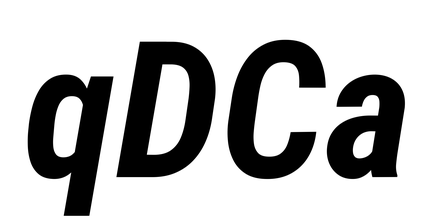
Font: Roboto-Italic_Condensed_Bold_Italic